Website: home-depot
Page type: delivery-shipping
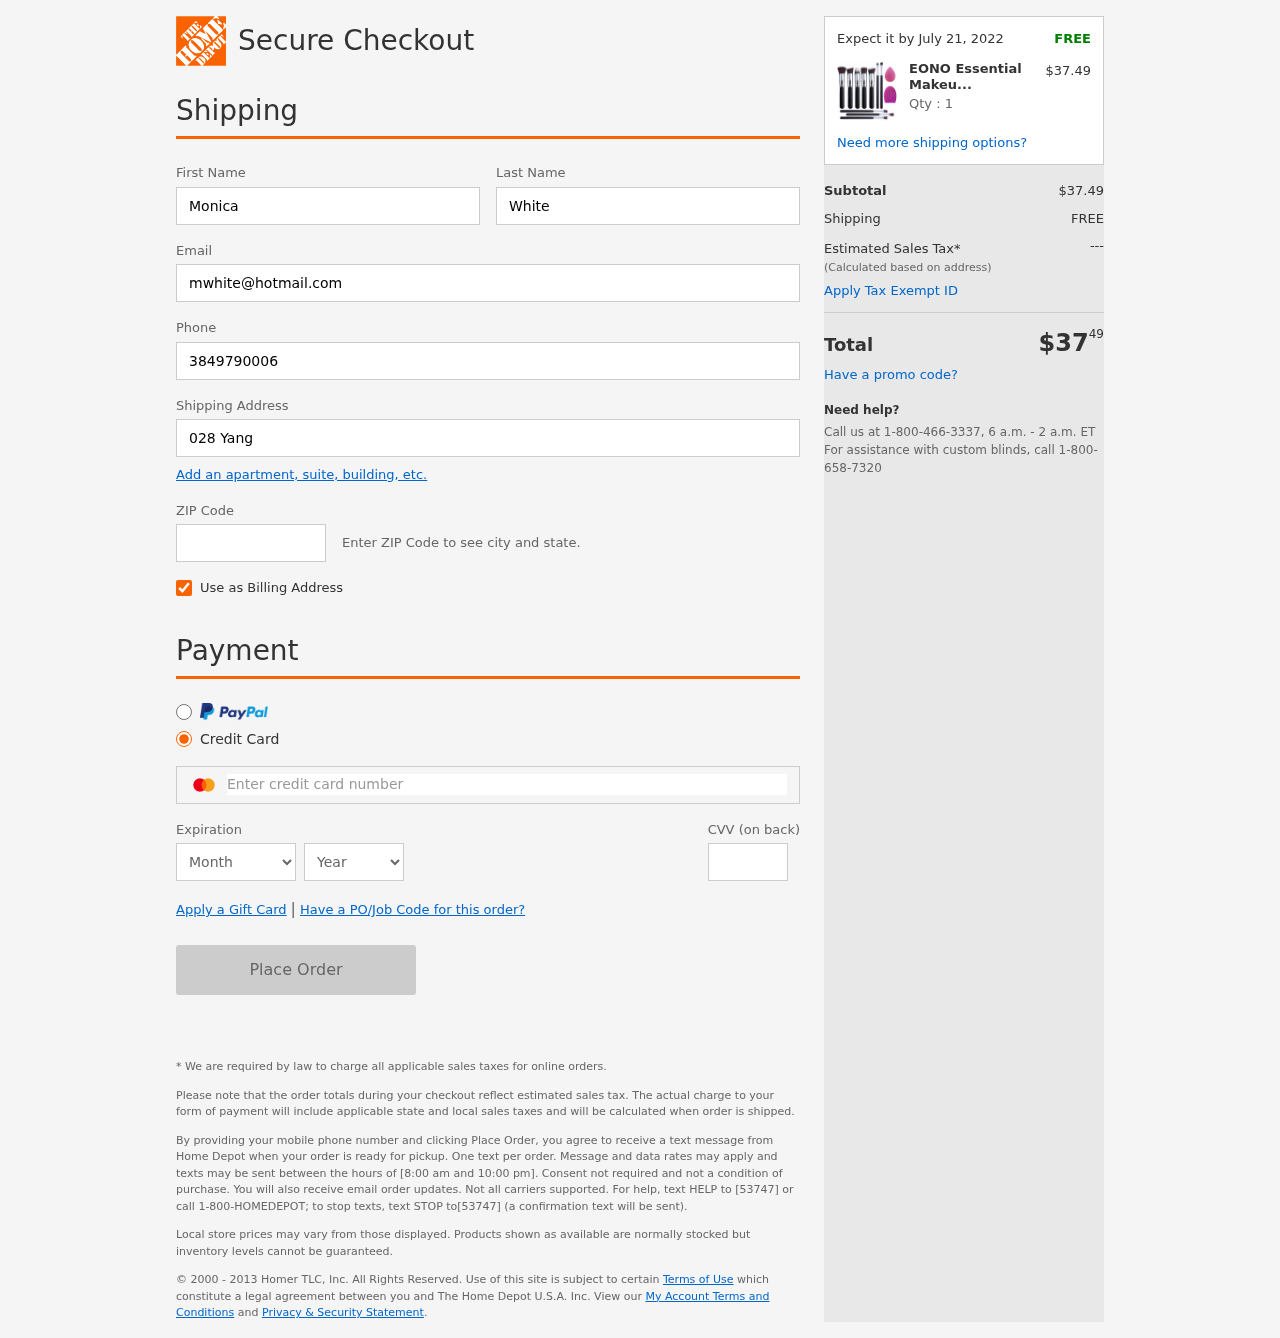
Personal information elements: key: PII_CARD_CVV
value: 560
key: PII_CARD_EXPIRY_MONTH
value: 03
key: PII_CARD_EXPIRY_YEAR
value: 29
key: PII_CARD_NUMBER
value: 2273 3361 8236 6132
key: PII_EMAIL
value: mwhite@hotmail.com
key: PII_FIRSTNAME
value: Monica
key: PII_LASTNAME
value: White
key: PII_PHONE
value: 3849790006
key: PII_POSTCODE
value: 60361
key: PII_STREET
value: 028 Yang Branch
Product elements: key: PRODUCT1_NAME
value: EONO Essential Makeup Brush Set Premium Synthetic Kabuki Foundation Face Powder Blush Eye Shadow Bru
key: PRODUCT1_PRICE
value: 37.49
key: PRODUCT1_QUANTITY
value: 1
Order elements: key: ORDER_DELIVERY_DATE
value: Expect it by July 21, 2022
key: ORDER_SUBTOTAL
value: $37.49
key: ORDER_SHIPPING_COST
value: FREE
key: ORDER_TOTAL
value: $3749